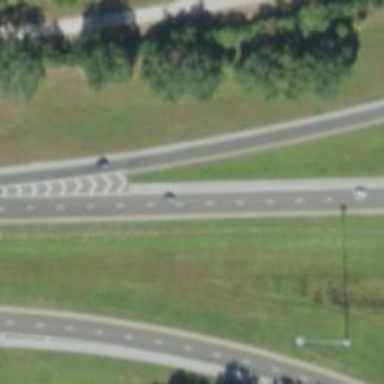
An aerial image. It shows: Asphalt motorway link.